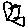
Label: square